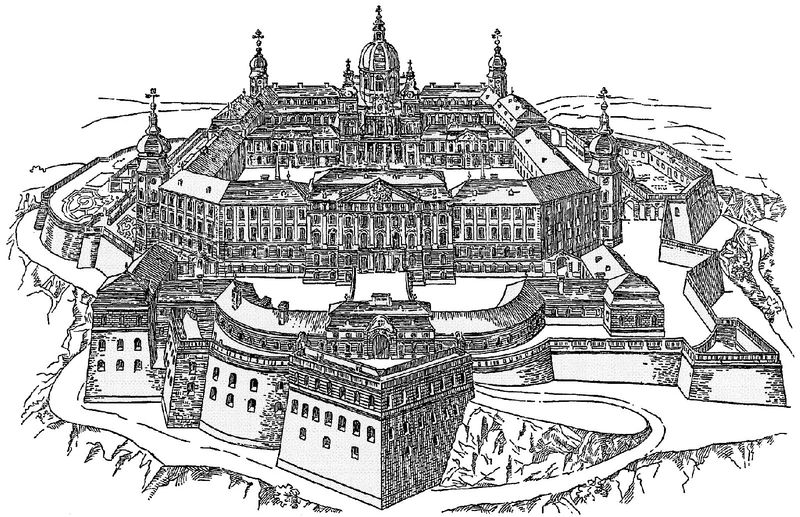
Titel: Stift Göttweig nach einem Entwurf von Lukas Hildebrandt
Künstler: Johann Lukas von Hildebrandt
Standort: Österreich (EU - AUT)
Schlagwörter: berg, felsen, weiß, fenster, schwarz, straße, zeichnung, dach, schloss, weg, architektur, barock, hügel, kirche, anhöhe, turm, ansicht, fassade, perspektive, fels, mauer, hof, kuppel, tor, eingang, erker, innenhof, burg, türmchen, türme, kreml, palast, festung, druck, radierung, stich, risalit, residenz, lanschaft, portikus, graben, stadtmauer, viereck, akropolis, wall, stadtbild, torhaus, festungsmauer, zwinger, kasematten